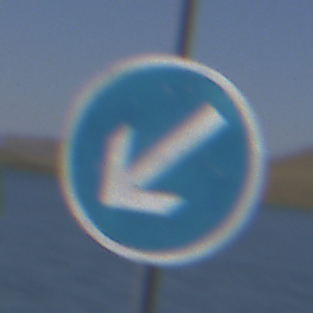
Verkehrszeichen: VorgeschriebeneVorbeifahrtLinks
Umgebung: Outdoor, Nature
Tageszeit: MorningAfternoon
Wetter: Clear
Licht: Natural
Jahreszeit: NotSpecified
Kontrast: HighContrast